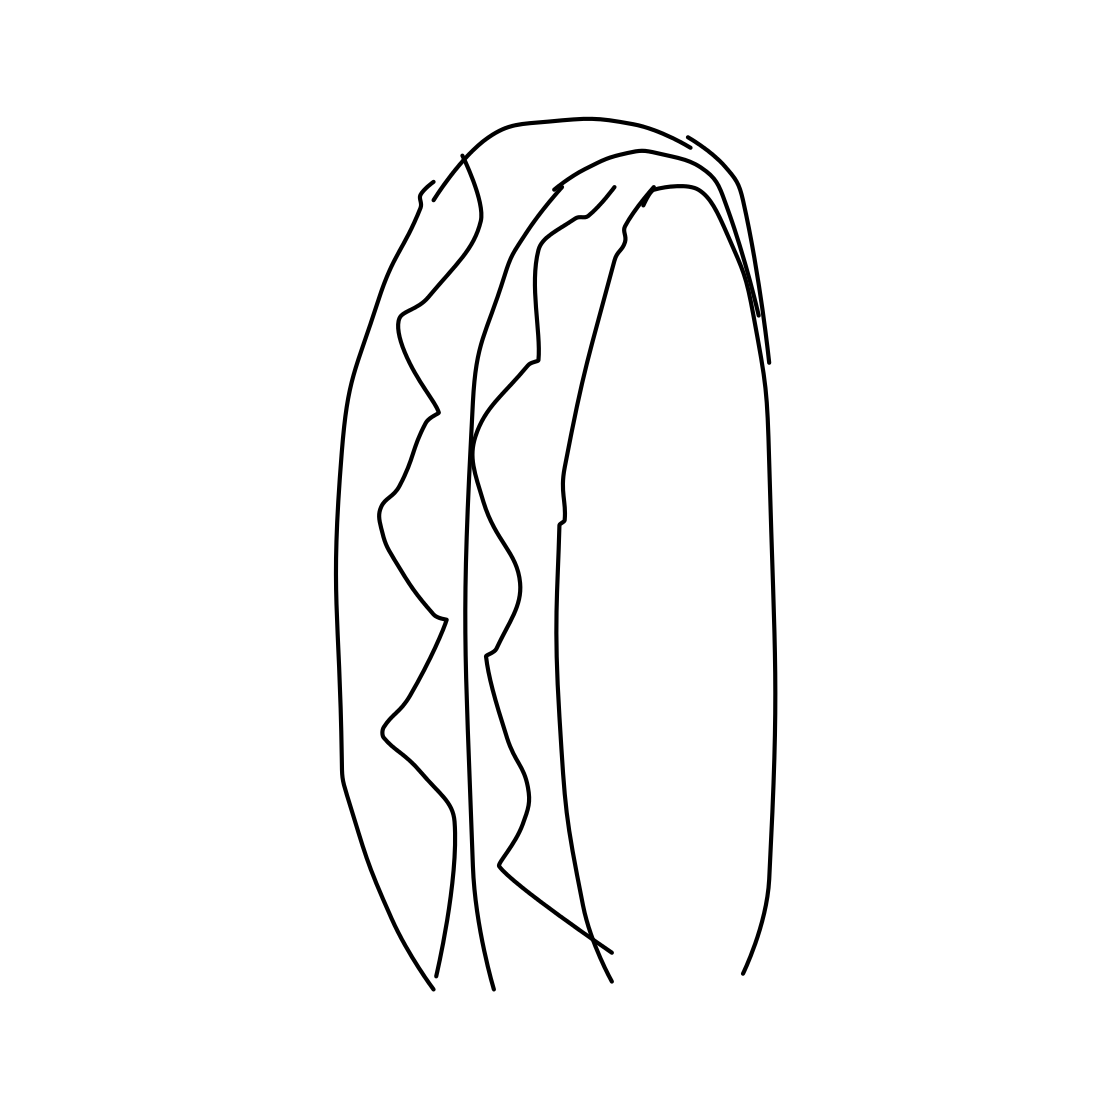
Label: tire